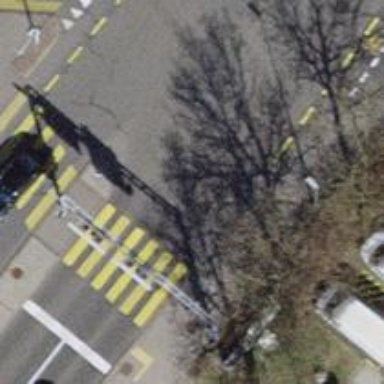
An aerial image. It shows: Traffic signals at road crossing.